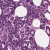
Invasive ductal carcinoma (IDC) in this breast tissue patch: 1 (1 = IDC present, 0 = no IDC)